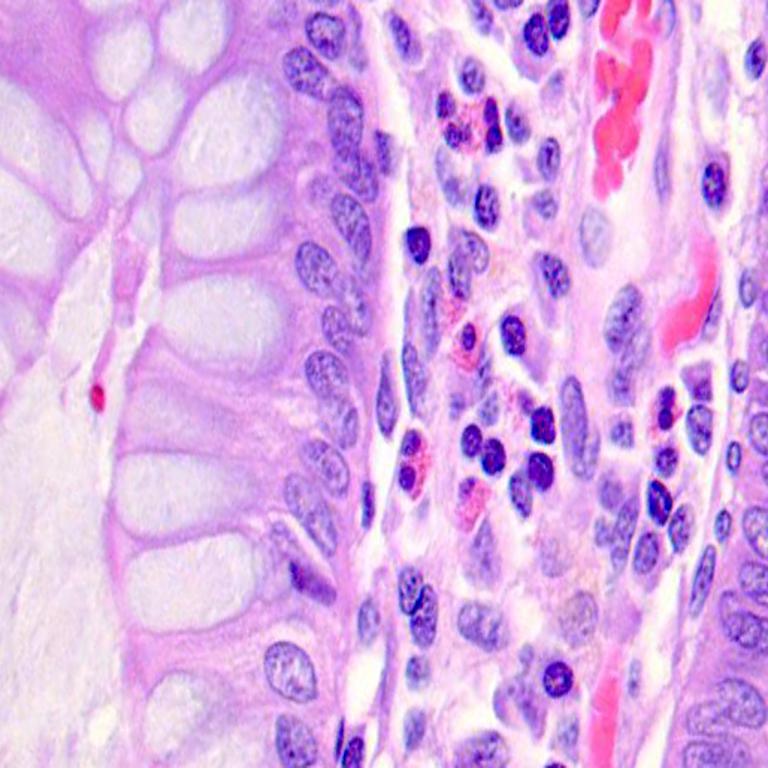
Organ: colon
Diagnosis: benign